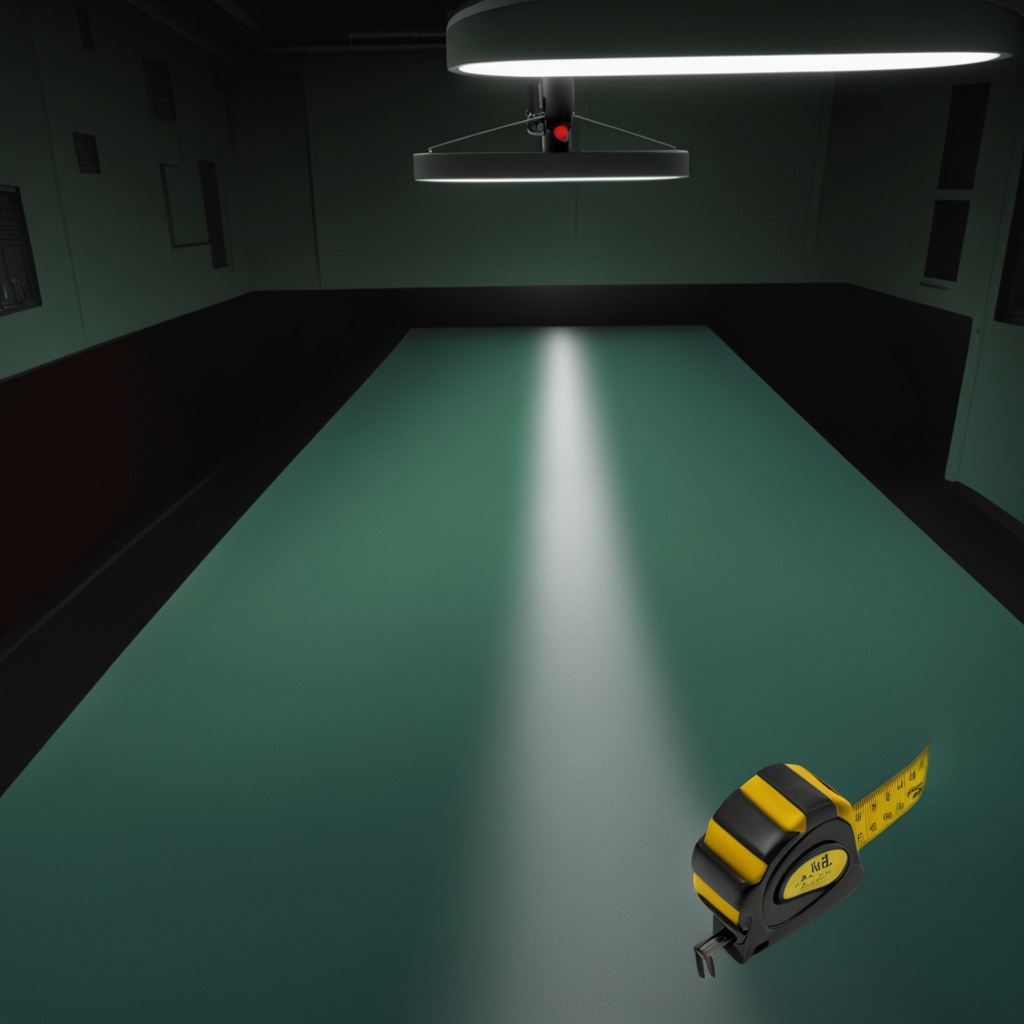
A measuring tape lies on a clean empty table in a railway signal maintenance room lit by harsh overhead fluorescents.